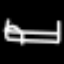
Label: bed